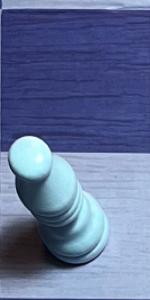
Label: Bishop_White